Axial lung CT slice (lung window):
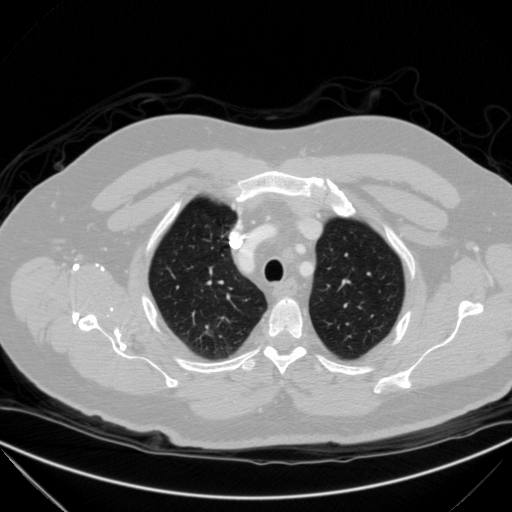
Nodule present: no